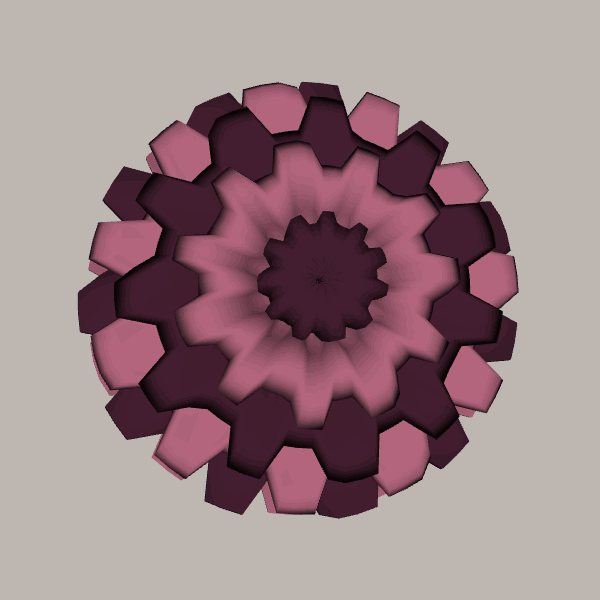
Background: light